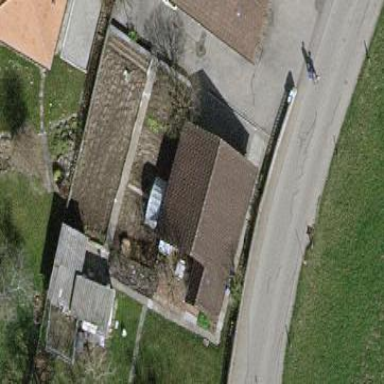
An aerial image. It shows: Garage building.